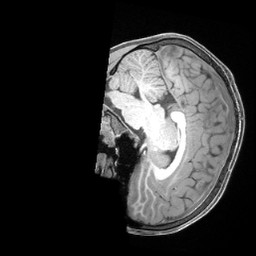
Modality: T1w
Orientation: sagittal
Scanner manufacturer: siemens
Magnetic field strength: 3 T
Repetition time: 2.4 s
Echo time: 0.00224 s